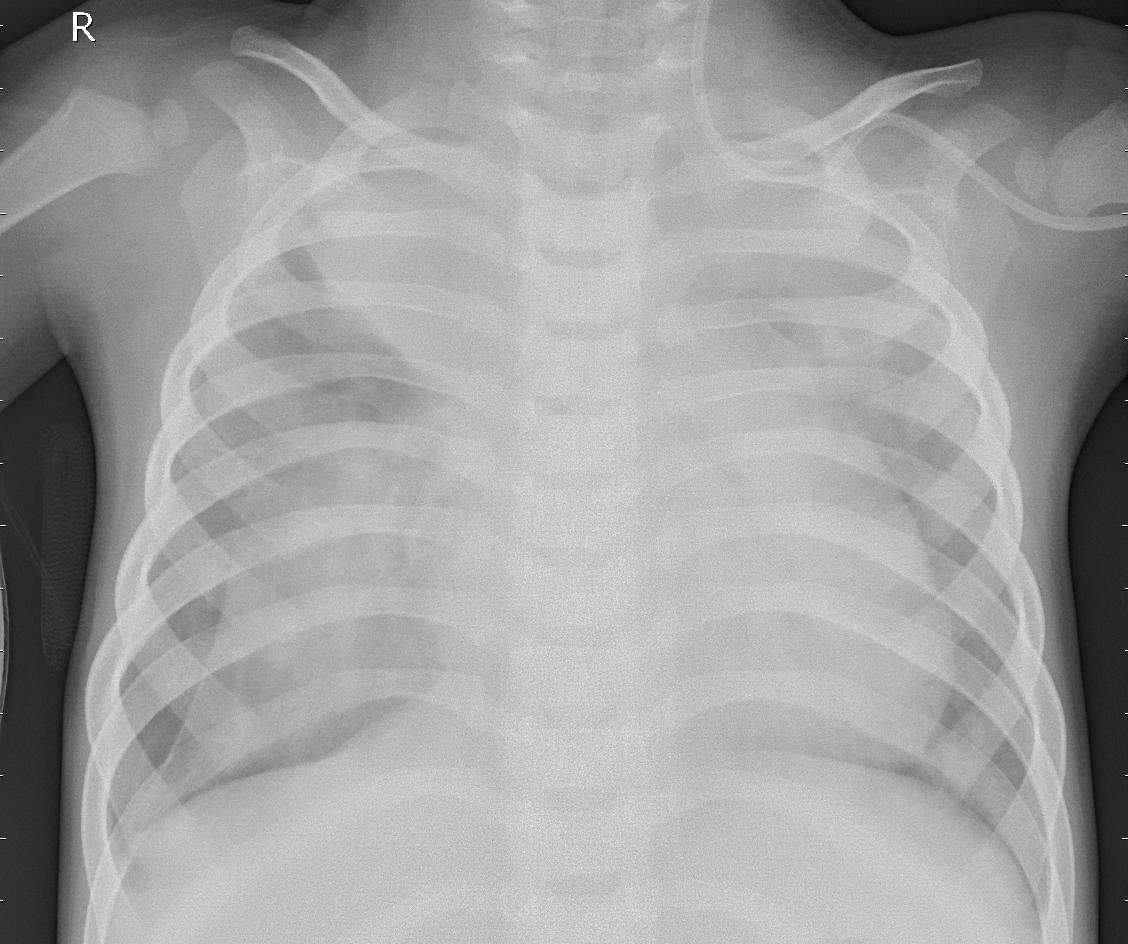
Diagnosis: PNEUMONIA